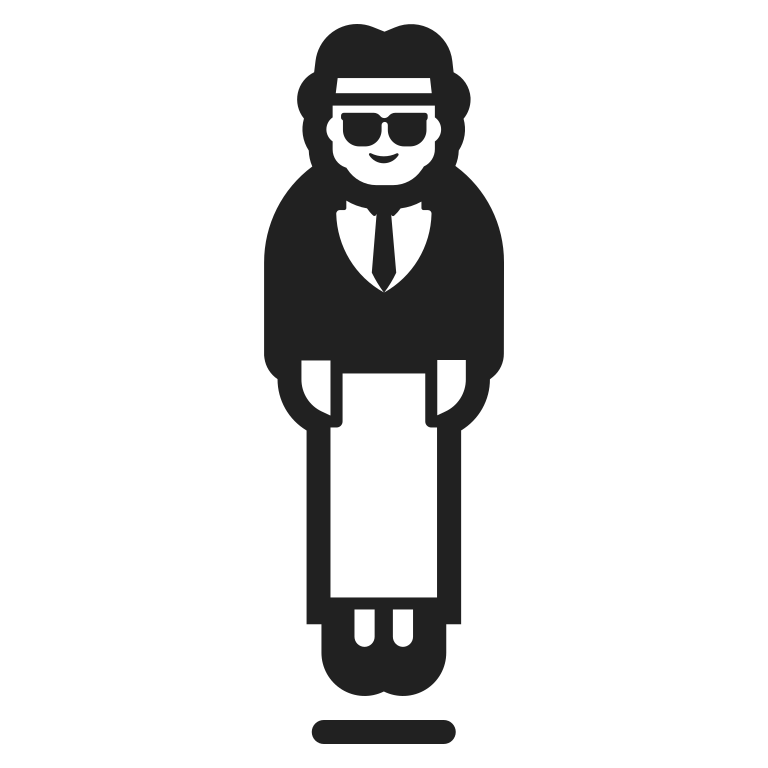
person in suit levitating high contrast default